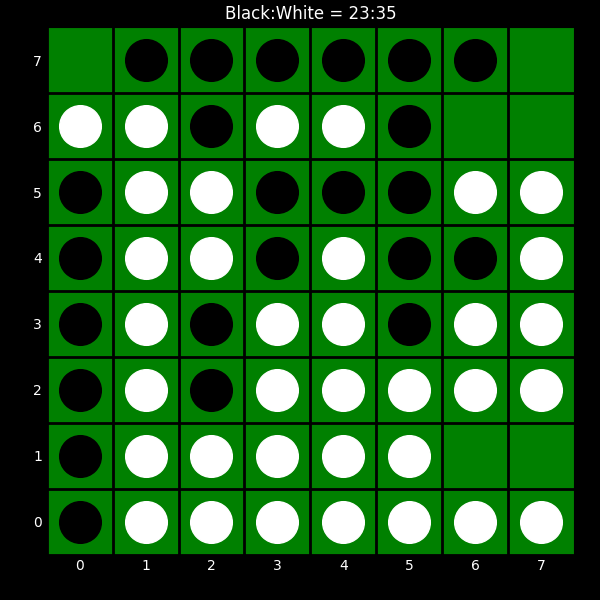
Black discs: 23
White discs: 35